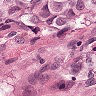
Metastatic tissue present: yes